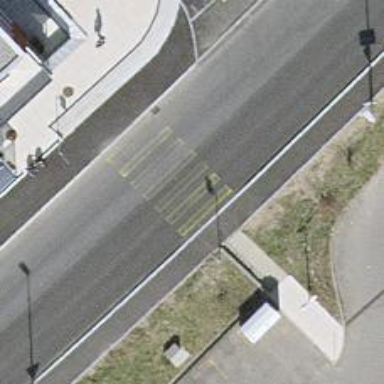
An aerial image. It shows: Zebra crossing on the road.